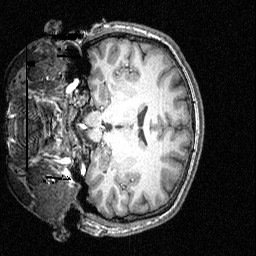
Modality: T1w
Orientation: coronal
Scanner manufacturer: siemens
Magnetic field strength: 3 T
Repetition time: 1.54 s
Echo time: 0.00304 s